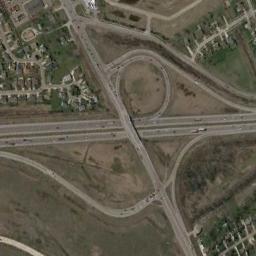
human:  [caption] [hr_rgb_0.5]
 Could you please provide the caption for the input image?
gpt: An overpass is above the road .

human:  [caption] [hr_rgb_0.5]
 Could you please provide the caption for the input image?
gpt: There are many roads of different lengths under the overpass .

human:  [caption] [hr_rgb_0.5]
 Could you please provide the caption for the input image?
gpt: The overpass is next to the bare land with some cars .

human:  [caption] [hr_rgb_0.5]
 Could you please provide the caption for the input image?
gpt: The overpass is over the roads and the overpass is surrounded by lots of houses .

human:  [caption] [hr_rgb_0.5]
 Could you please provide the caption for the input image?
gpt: There are brown bare land around the overpass .